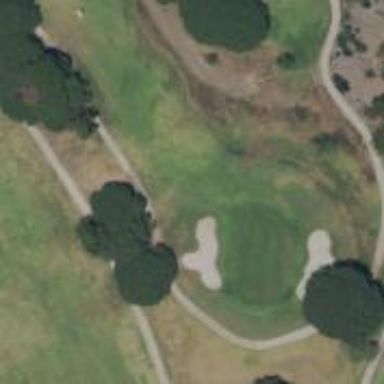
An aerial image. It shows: Golf fairway in the image.